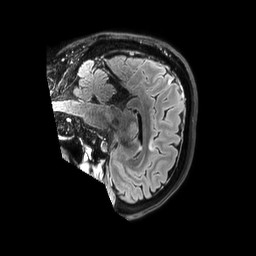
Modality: FLAIR
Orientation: sagittal
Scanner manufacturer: philips
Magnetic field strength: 3 T
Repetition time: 4.8 s
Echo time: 0.34 s